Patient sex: F
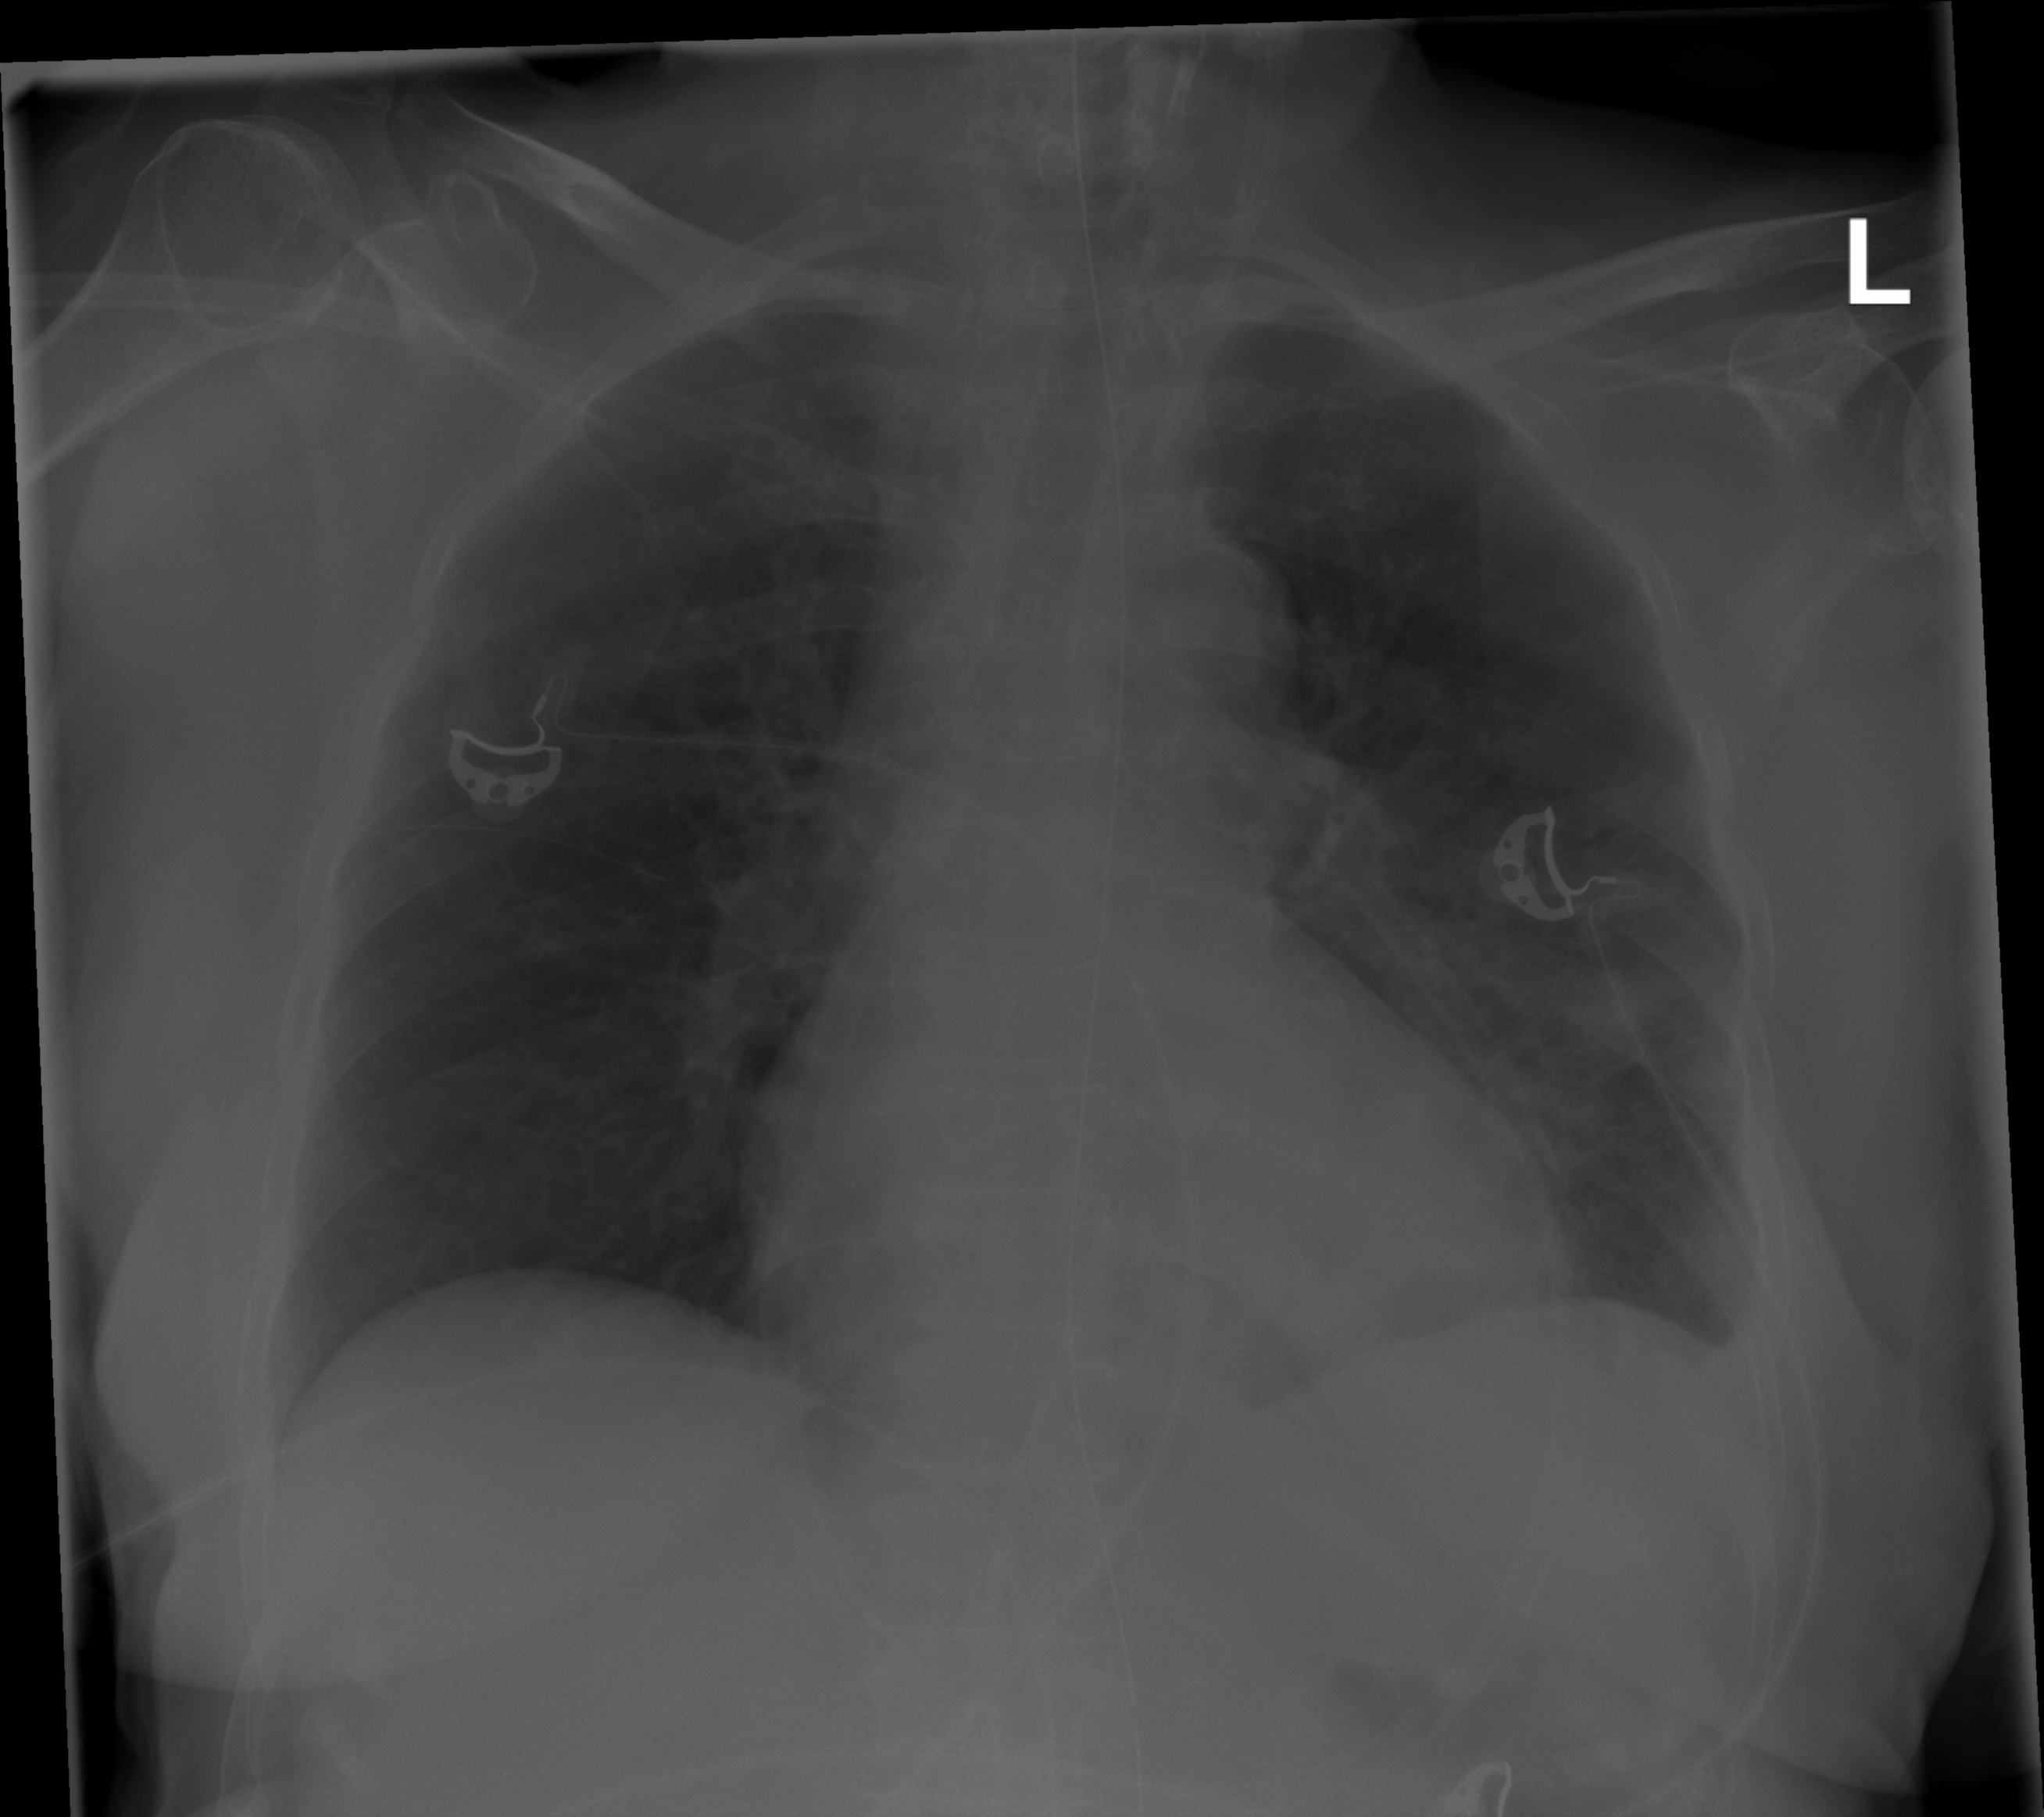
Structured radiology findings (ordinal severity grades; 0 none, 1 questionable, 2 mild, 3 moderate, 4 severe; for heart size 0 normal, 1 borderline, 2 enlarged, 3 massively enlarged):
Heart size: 0
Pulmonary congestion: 0
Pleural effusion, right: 0
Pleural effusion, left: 0
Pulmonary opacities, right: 0
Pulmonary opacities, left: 2
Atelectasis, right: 0
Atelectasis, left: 0